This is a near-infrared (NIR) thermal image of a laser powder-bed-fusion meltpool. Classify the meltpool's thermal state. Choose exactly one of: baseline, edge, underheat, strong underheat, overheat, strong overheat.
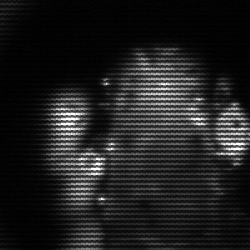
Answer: strong underheat